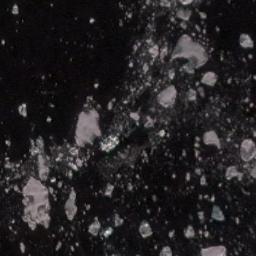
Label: sea_ice